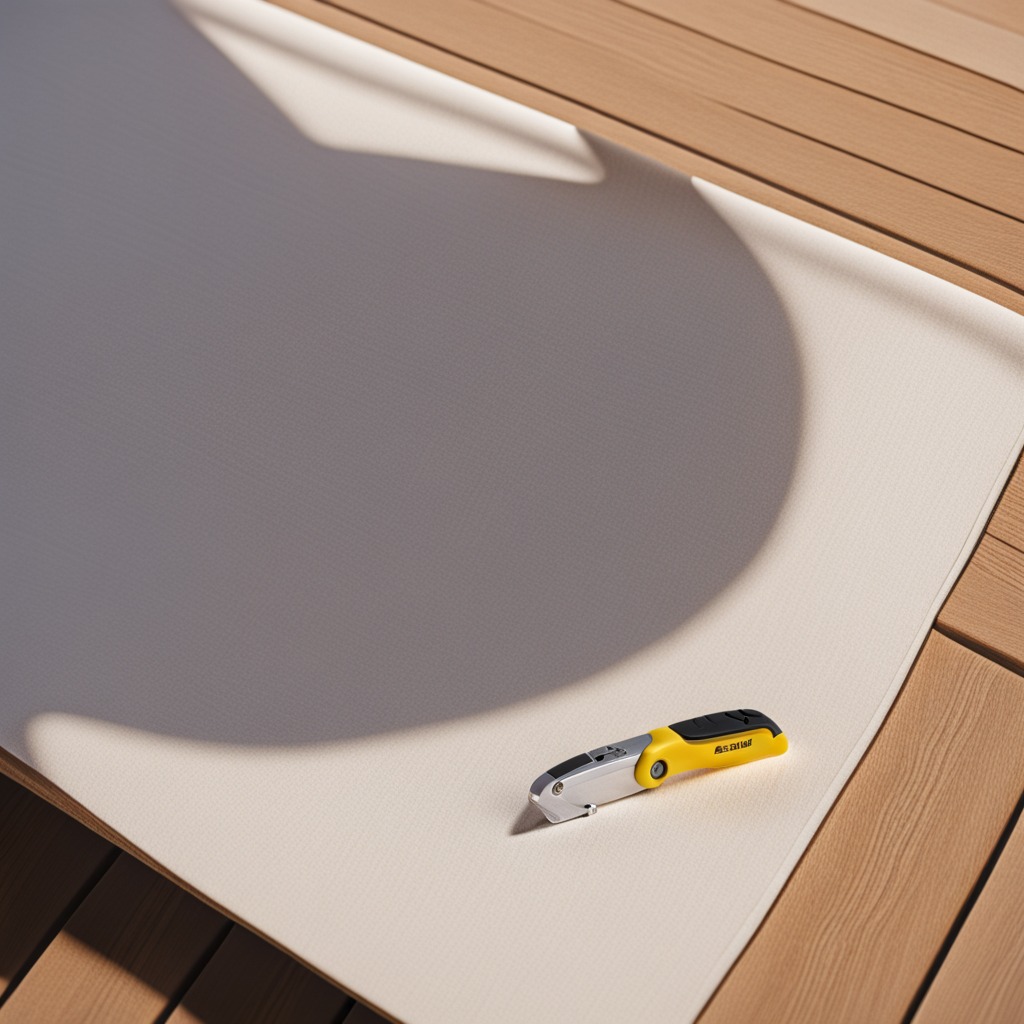
A utility knife lying on a wooden table in an outdoor workshop during daytime bright natural light soft shadows worn but beneath the cloth